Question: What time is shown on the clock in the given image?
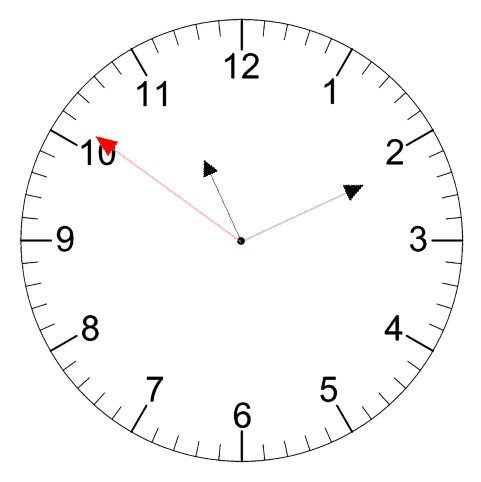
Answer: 11:10:51